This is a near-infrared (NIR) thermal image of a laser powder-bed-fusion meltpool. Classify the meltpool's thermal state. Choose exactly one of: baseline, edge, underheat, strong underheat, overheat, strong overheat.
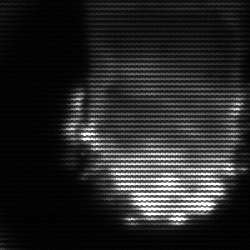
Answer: baseline